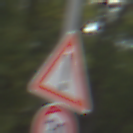
Verkehrszeichen: Gefahrenstelle
Zusatzzeichen unten: Geschwindigkeit30
Umgebung: Outdoor, Suburban
Tageszeit: MorningAfternoon
Wetter: Clear
Licht: Natural
Jahreszeit: NotSpecified
Kontrast: HighContrast